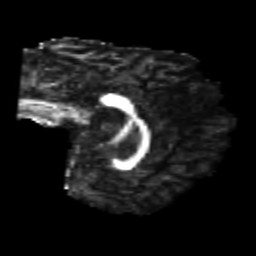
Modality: FA
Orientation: sagittal
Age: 21
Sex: male
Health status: healthy
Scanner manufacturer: philips
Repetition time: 7.387 s
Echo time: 0.08599 s